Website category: jobs
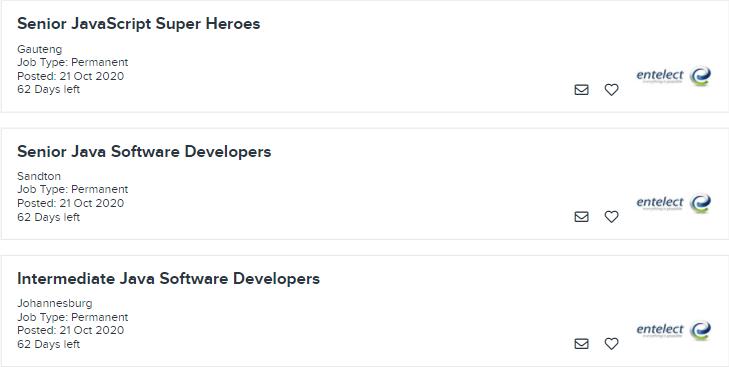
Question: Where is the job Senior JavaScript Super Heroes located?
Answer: Gauteng

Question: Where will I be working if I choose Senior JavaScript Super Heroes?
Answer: Gauteng

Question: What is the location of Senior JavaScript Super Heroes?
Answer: Gauteng

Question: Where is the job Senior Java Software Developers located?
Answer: Sandton

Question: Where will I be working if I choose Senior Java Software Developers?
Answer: Sandton

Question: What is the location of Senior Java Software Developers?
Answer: Sandton

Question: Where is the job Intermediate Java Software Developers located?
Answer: Johannesburg

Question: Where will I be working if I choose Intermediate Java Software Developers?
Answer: Johannesburg

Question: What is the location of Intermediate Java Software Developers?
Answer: Johannesburg

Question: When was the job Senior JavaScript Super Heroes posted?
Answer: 21 Oct 2020

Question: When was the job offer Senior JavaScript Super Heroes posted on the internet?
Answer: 21 Oct 2020

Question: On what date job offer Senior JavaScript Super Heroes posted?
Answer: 21 Oct 2020

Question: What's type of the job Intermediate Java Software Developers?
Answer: Job Type: Permanent

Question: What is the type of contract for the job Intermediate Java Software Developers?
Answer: Job Type: Permanent

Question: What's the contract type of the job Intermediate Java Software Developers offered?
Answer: Job Type: Permanent

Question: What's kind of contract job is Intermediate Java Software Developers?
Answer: Job Type: Permanent

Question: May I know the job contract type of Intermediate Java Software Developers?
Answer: Job Type: Permanent

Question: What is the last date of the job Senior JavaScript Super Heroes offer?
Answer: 62 Days left

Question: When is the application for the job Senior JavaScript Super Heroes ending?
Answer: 62 Days left

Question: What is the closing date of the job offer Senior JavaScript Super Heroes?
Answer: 62 Days left

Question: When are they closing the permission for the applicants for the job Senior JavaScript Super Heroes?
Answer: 62 Days left

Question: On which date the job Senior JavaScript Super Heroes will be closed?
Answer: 62 Days left

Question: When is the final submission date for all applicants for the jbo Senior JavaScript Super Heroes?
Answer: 62 Days left

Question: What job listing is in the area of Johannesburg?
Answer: Intermediate Java Software Developers

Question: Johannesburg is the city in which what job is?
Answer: Intermediate Java Software Developers

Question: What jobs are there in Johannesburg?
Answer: Intermediate Java Software Developers

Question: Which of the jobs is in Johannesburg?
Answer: Intermediate Java Software Developers

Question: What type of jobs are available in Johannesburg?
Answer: Intermediate Java Software Developers

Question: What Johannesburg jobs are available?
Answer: Intermediate Java Software Developers

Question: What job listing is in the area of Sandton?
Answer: Senior Java Software Developers

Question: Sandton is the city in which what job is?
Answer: Senior Java Software Developers

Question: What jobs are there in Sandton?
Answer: Senior Java Software Developers

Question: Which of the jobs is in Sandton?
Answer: Senior Java Software Developers

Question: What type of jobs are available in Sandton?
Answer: Senior Java Software Developers

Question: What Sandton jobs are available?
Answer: Senior Java Software Developers

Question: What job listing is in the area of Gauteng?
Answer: Senior JavaScript Super Heroes

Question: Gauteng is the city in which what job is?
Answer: Senior JavaScript Super Heroes

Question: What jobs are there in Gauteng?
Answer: Senior JavaScript Super Heroes

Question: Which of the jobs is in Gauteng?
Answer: Senior JavaScript Super Heroes

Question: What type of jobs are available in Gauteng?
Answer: Senior JavaScript Super Heroes

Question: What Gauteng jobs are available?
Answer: Senior JavaScript Super Heroes